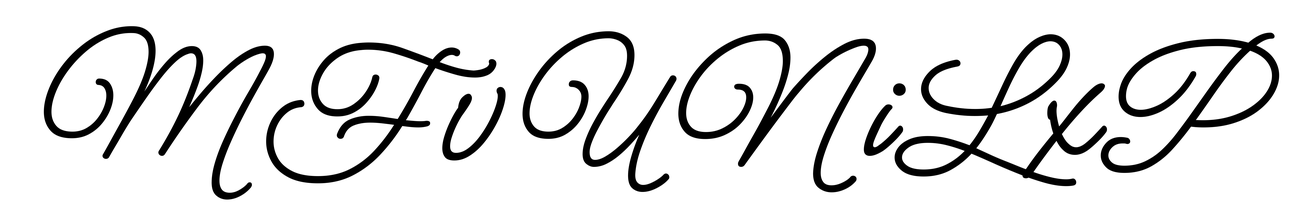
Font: MeowScript-Regular